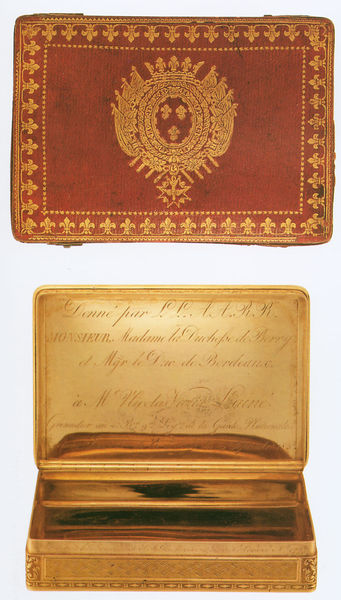
Titel: Portrait de la duchesse de Berry vêtue de noir
Künstler: Francois Sieurac
Institution: Bordeaux, Musée des Arts Décoratifs
Schlagwörter: frankreich, rot, muster, ornament, samt, silber, spiegelung, gold, stickerei, stoff, krone, schrift, französisch, kissen, bezug, inschrift, glänzend, metall, deckel, dose, widmung, buchstaben, lilie, gravur, kasten, wappen, rechteckig, innenseite, schatulle, goldschmiedekunst, legende, fold, tabakdose